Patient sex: F
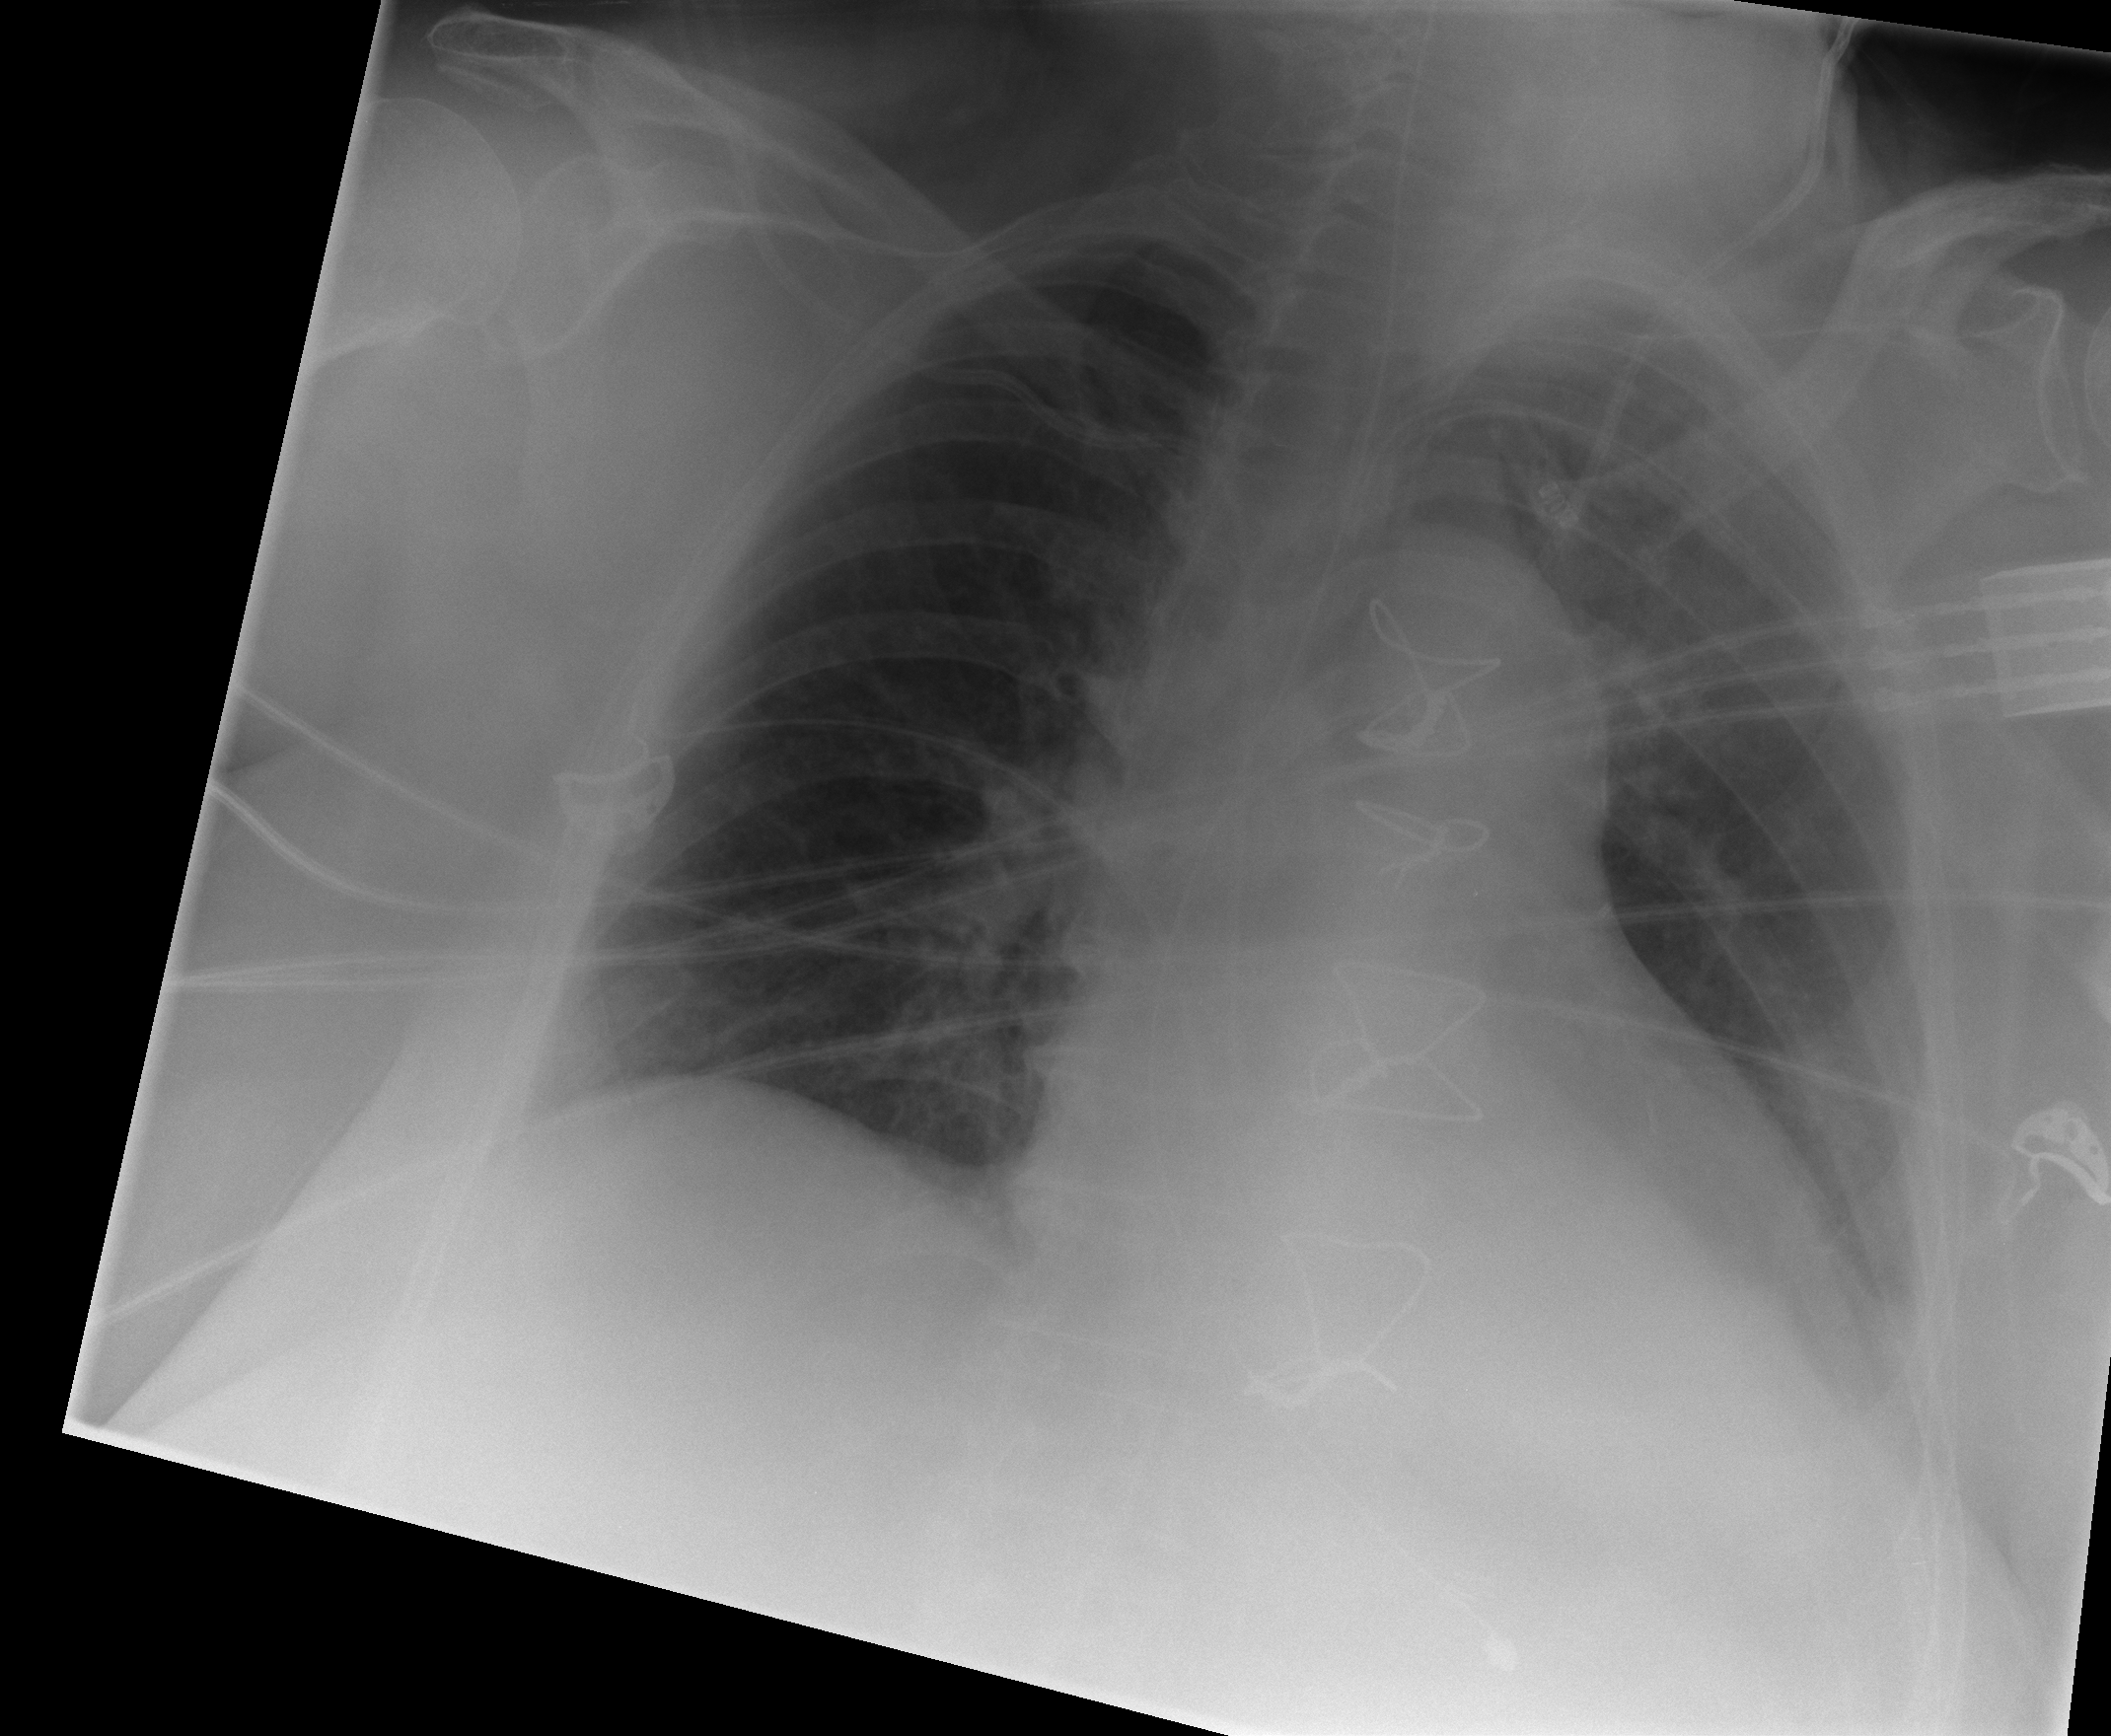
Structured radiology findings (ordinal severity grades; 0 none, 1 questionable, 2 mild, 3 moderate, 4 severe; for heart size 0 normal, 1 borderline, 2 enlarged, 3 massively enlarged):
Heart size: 2
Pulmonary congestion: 2
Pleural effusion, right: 2
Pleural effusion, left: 2
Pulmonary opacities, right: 0
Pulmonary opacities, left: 0
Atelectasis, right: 0
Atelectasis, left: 2